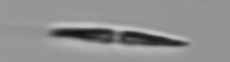
Label: pennate